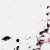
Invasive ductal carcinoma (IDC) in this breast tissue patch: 0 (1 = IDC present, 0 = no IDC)